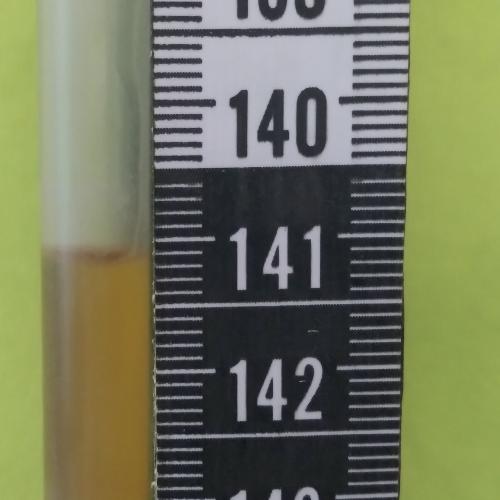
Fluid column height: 141.1 cm